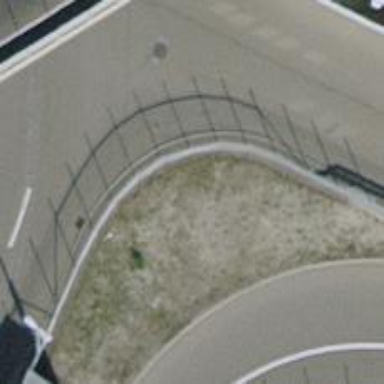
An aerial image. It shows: Wire fence.